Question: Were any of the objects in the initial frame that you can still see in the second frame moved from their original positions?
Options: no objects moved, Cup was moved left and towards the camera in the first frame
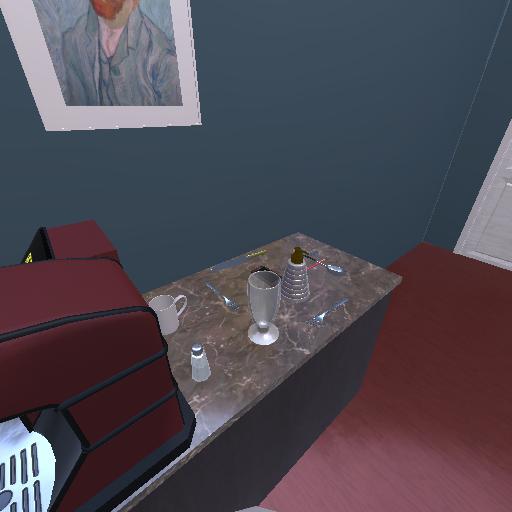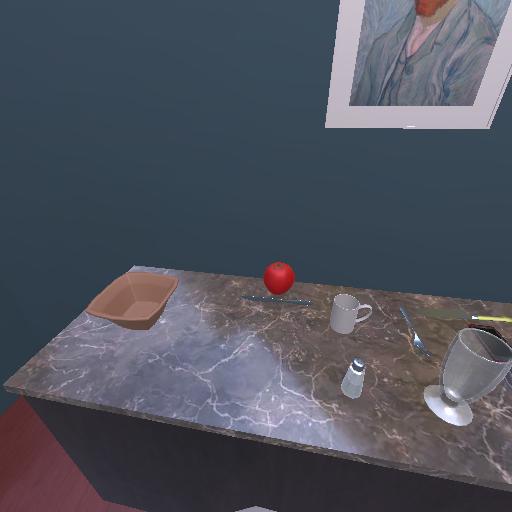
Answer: no objects moved